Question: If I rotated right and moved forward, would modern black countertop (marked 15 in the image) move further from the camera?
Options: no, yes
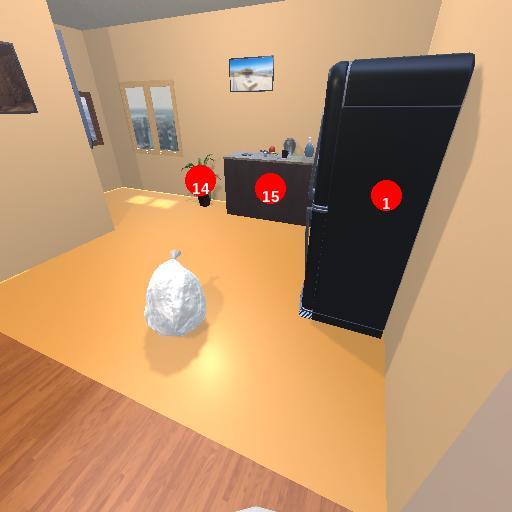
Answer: no